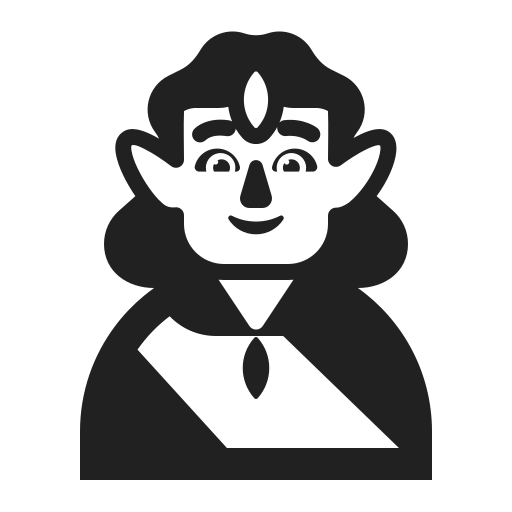
man elf high contrast default